Question: I am using an IFD CRM2011 environment and I am following <URL> to query the ODATA endpoint to populate a dropdown menu within an IFrame.
Here is the code that populates the drop down list:
'''
function GetQuestionSetList() {
var query = '/Mhc_questionsetverSet?' +
'$select=Mhc_name,Mhc_questionsetverId&$filter=statecode/Value eq 0';
SDK.RestEndpointPaging
.RetrieveRecords(query, ProcessReturnedQuestionSetVersions);
}
function ProcessReturnedQuestionSetVersions(retrievedQuestionSets) {
for (var i = 0; i < retrievedQuestionSets.length; i++) {
var questionSet = retrievedQuestionSets[i];
var value = questionSet.Mhc_questionsetverId;
var name = questionSet.Mhc_name;
//add option to select list
$('#selectQuestionSetVersion').append($('<option>')
.attr('value', value)
.text(name));
}
}
'''
After the 'SDK.RestEndpointPaging.RetrieveRecords(query, ProcessReturnedQuestionSetVersions);' line executes I am prompted with this dialog:

At this point I can either enter my credentials or press cancel and the dropdown is populated. In the developer tools I notice this error in both cases:
> SCRIPT5022: Exception thrown and not caughtmhc_json2.js, line 484 character 13
'''
// If the text is not JSON parseable, then a SyntaxError is thrown.
throw new SyntaxError('JSON.parse'); //line 484
};
}
}());
'''
I can't figure out why this dialog is appearing or why this error is being thrown.
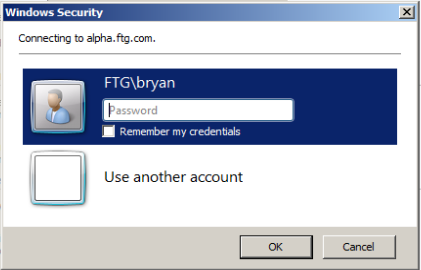
Answer: After posting this, I just happened to check fiddler and discovered the problem. There are two calls to 'RetrieveRecords' in my situation. The first call returns status 200 (success) but the second returns 401.
Here are the two calls:
>
In the second call the server + odata endpoint are concatenated twice. The 'RetrieveRecordsCallback' function is supposed to strip the server and endpoint url if the '__next' parameter is found as seen here:
> If a __next property is found the new URL with a $skiptoken is passed back to SDK.RestEndpointPaging.RetrieveRecords as the new filter parameter value so that the process is repeated for each set of records until the total >number of requested records is retrieved and the __next property is no longer returned.
'''
if (null != retrievedRecords.__next) {
// The existance of the '__next' property
//indicates that more records are available
// So the originating function is called again
//using the filter value returned
var filter = retrievedRecords.__next
.replace(SDK.RestEndpointPaging.GetODataPath(), "");
SDK.RestEndpointPaging.RetrieveRecords(filter, callback);
}
'''
The 'SDK.RestEndpointPaging.GetODataPath()' is appending an extra '/' between the server and endpoint parts of the url, but when the new filter parameter is returned that extra '/' has been stripped so the '.replace' function fails to replace the path and it gets appended a second time.
The fix was trivial. Just change the 'SDK.RestEndpointPaging.GetODataPath()' function to this:
'''
GetODataPath: function () {
/// <summary>
/// Utility function to retrieve the path to the REST endpoint.
/// </summary>
var serverUrl = Xrm.Page.context.getServerUrl();
//remove the extra '/' char if it exists
if (serverUrl.match(/\/$/)) {
serverUrl = serverUrl.substring(0, serverUrl.length - 1);
}
return serverUrl + "/xrmservices/2011/organizationdata.svc";
},
'''